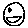
Label: smiley face